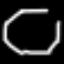
Label: octagon